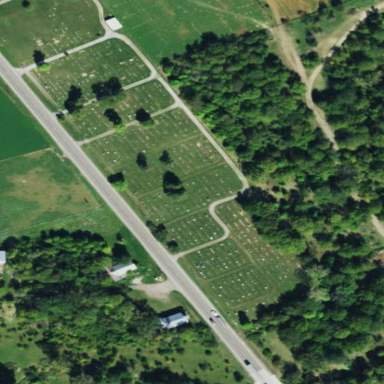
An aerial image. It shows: Graveyard.